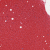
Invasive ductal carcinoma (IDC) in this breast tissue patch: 0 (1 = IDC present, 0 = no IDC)